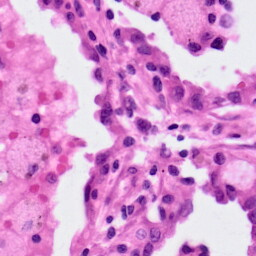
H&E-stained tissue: Lung